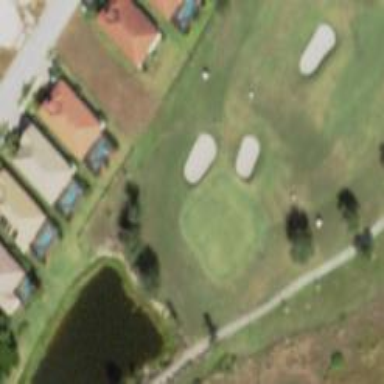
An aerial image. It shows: Golf hole.